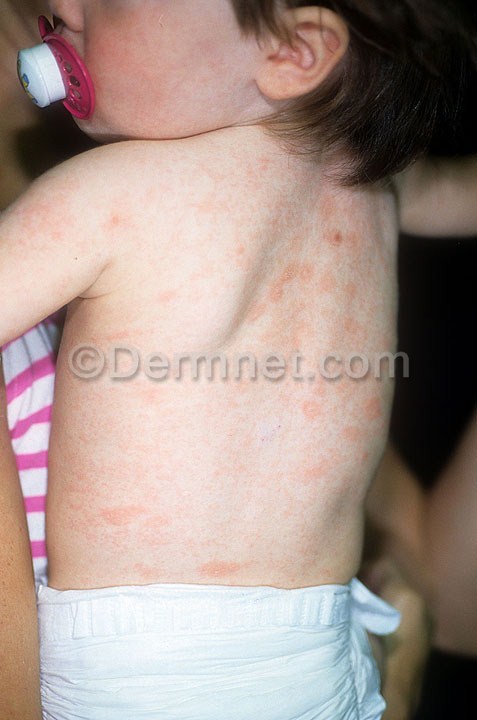
Disease: Psoriasis pictures Lichen Planus and related diseases